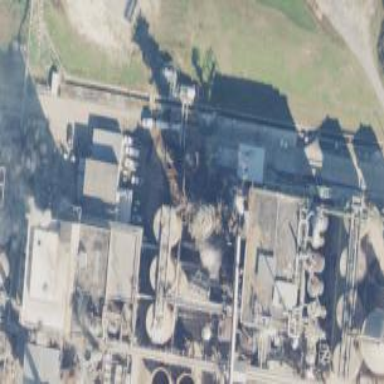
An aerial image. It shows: Industrial building used as power plant.